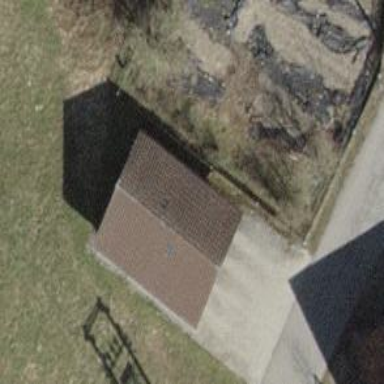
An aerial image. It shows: Garage building.